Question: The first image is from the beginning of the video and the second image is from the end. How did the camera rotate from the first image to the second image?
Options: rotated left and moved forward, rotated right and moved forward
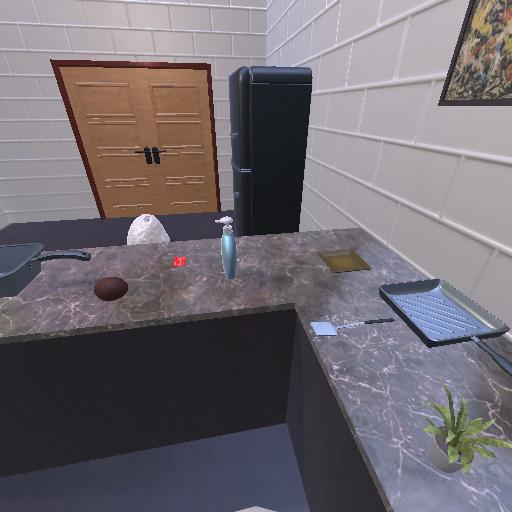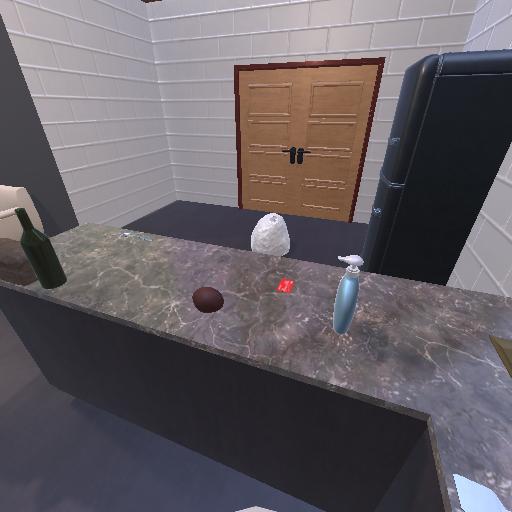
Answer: rotated left and moved forward